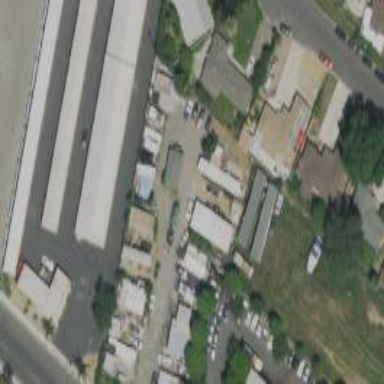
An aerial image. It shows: Residential area known as trailer park.